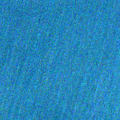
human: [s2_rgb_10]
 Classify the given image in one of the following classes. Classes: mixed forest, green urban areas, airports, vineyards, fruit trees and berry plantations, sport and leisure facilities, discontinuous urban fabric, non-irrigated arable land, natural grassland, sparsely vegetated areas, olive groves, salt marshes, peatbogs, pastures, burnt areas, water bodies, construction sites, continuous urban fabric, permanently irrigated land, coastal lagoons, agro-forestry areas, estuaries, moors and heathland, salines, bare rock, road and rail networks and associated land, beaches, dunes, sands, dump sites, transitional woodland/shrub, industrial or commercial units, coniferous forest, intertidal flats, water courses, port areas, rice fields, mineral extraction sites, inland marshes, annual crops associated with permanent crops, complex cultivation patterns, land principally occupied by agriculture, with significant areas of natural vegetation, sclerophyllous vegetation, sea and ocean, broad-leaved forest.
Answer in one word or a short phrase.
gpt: sea and ocean